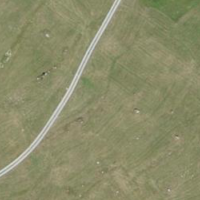
EUNIS habitat code: 26
Species observed at this site:
Stauroderus scalaris